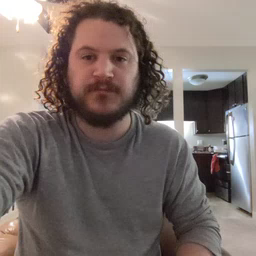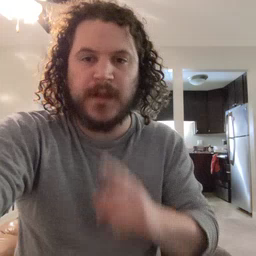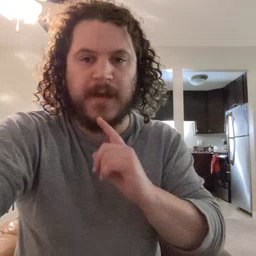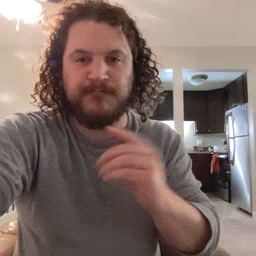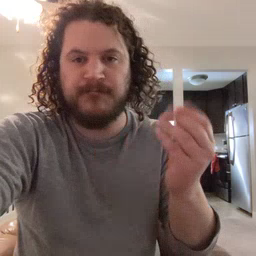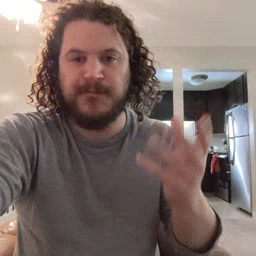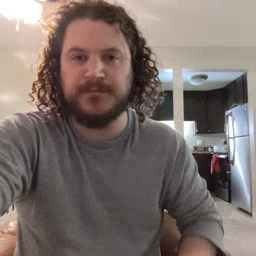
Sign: lamp